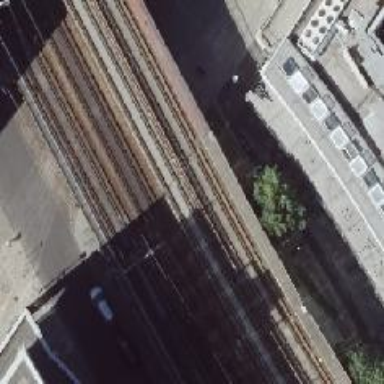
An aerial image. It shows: Railway bridge with electrified contact lines. The railway has ballastless track.